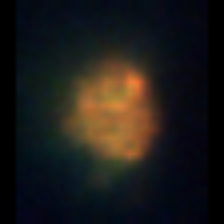
Taxon: Unknown_detritus
Group: Unknown